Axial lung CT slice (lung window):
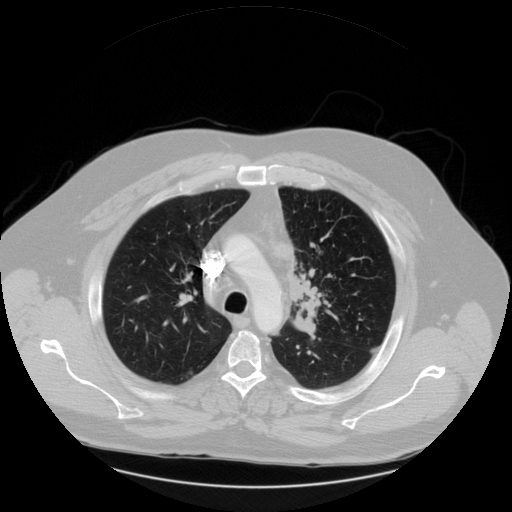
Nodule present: no